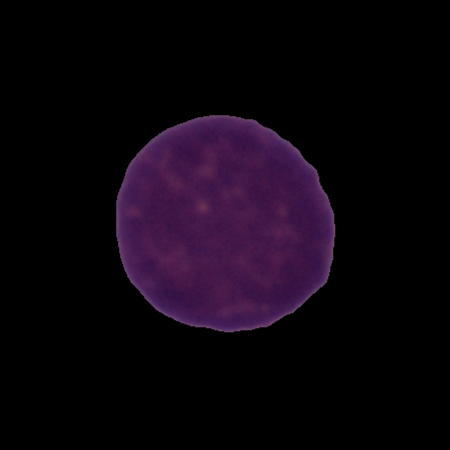
Label: healthy